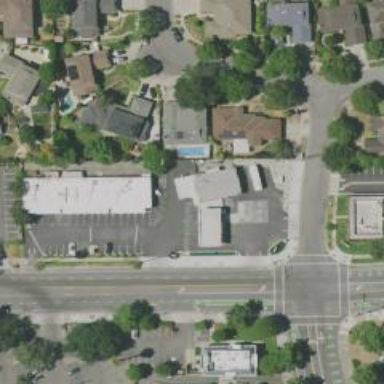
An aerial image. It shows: Convenience shop.